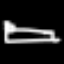
Label: bed